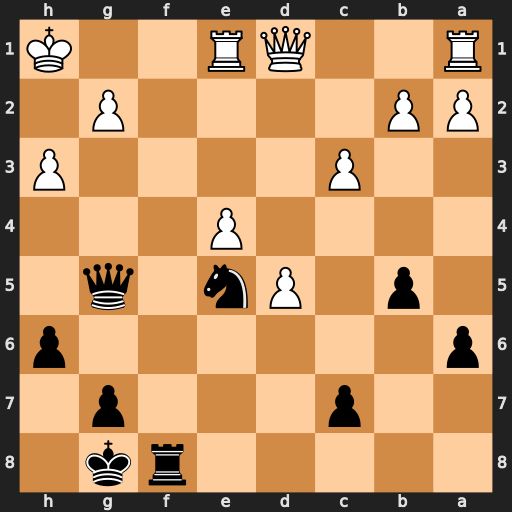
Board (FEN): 5rk1/2p3p1/p6p/1p1Pn1q1/4P3/2P4P/PP4P1/R2QR2K
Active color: b
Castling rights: -
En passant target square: -
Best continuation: Rf2 Rg1 Qg3 d6 Nf3 Qxf3 Rxf3 dxc7 Rf8